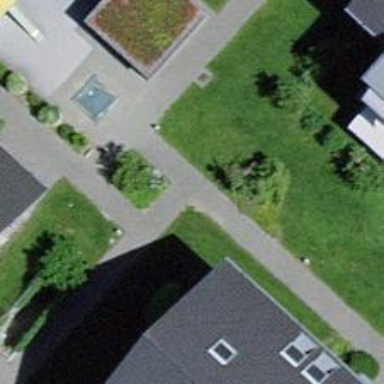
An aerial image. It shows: Path.